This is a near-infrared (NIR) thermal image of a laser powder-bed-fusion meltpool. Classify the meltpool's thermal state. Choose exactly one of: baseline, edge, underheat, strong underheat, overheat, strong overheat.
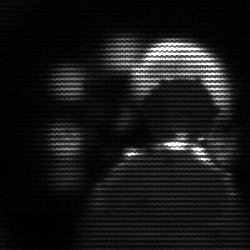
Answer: edge